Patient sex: M
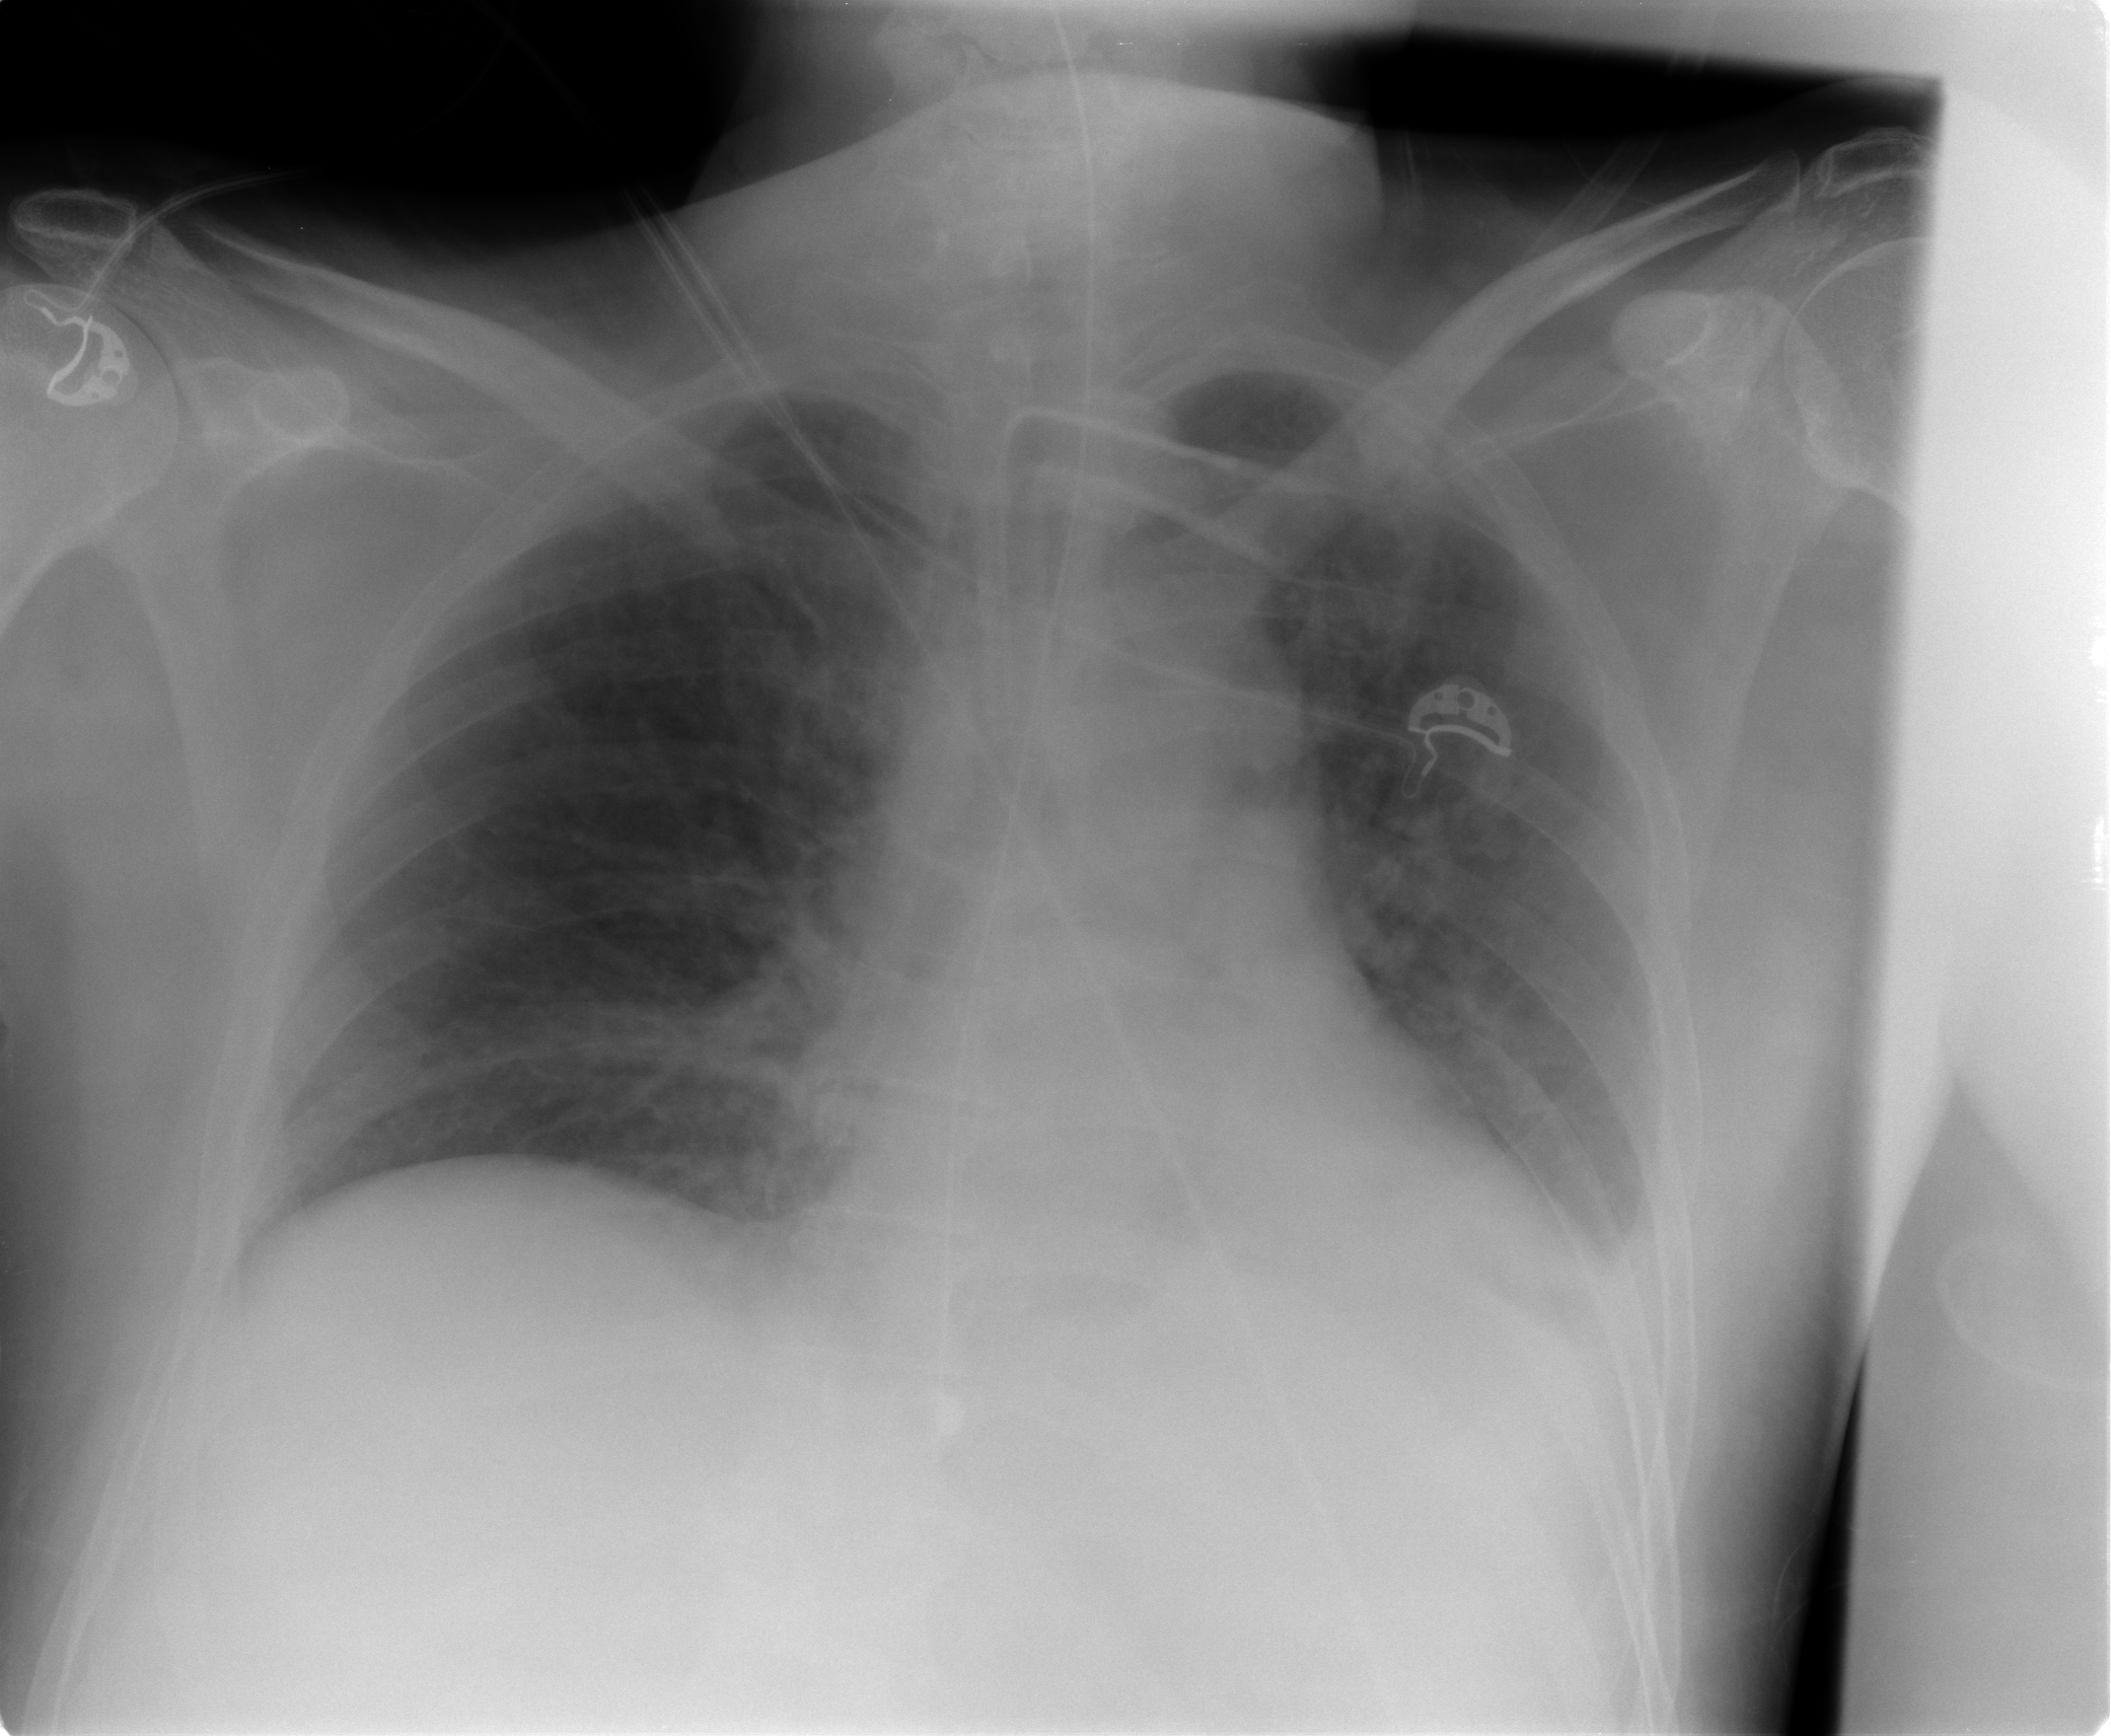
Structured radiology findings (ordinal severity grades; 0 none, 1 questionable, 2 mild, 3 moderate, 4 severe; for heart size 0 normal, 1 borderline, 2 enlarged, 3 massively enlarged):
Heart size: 2
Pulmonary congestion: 2
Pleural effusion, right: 0
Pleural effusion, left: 2
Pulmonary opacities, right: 2
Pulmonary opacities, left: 2
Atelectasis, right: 0
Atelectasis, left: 1